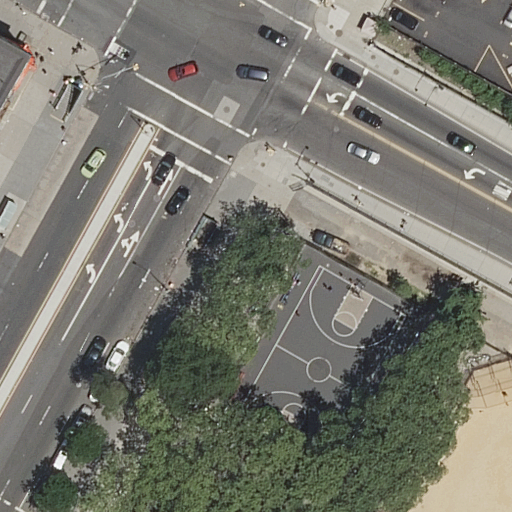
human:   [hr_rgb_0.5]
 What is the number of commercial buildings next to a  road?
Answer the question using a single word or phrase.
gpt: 0

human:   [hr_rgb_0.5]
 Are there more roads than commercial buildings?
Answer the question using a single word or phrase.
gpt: yes

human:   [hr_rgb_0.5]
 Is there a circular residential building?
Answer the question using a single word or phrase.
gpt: no

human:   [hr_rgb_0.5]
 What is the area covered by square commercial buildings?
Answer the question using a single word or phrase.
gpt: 0m2

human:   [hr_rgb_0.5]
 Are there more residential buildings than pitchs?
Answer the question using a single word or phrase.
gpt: no

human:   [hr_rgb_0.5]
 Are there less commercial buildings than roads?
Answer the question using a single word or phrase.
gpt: yes

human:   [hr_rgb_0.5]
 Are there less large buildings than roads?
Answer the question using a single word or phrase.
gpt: yes

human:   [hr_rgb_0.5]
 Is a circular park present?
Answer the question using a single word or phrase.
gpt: no

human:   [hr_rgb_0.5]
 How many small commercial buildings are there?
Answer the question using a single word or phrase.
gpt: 0

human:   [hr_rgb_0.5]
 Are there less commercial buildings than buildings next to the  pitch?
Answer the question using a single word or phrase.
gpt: yes

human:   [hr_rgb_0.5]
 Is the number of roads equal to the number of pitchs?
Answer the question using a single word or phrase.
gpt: no

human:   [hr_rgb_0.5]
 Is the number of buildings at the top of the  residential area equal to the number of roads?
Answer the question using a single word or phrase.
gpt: no

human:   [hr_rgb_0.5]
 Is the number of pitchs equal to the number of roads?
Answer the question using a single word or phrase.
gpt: no

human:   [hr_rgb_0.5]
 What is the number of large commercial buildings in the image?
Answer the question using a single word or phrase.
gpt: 0

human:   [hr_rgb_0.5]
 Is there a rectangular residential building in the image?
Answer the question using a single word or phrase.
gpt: yes

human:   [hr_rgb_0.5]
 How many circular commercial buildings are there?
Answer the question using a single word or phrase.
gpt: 0

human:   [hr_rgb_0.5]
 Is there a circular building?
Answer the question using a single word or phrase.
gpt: no

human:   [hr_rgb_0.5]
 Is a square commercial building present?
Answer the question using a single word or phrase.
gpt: no

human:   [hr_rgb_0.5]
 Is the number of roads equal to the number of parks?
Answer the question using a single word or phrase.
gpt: no

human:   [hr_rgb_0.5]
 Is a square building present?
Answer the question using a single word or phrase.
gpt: no

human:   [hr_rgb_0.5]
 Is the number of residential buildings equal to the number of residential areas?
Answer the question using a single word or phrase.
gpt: yes

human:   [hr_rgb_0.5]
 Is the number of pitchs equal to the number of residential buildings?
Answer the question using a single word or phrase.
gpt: yes

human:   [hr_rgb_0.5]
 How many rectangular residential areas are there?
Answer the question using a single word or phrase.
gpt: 1

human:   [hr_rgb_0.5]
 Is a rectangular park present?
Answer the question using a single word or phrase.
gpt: yes

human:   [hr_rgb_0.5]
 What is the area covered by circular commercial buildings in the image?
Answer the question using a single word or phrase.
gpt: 0m2

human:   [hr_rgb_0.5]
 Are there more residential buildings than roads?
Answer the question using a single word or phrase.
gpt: no

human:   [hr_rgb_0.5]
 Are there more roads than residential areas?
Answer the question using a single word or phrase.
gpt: yes

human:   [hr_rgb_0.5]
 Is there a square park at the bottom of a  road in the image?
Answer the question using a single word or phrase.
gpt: no

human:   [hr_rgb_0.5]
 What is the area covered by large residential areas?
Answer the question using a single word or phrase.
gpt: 10264m2

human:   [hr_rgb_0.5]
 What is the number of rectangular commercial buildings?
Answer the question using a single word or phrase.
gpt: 0

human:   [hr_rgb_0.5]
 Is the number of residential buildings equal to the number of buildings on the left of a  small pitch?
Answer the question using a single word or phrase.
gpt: no

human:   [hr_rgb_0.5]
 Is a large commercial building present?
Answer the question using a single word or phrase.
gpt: no

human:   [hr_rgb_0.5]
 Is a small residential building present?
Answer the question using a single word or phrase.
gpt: yes

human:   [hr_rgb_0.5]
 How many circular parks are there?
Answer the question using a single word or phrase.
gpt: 0

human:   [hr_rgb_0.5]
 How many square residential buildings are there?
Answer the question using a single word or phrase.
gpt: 0

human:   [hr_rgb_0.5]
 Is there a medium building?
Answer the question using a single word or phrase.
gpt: no

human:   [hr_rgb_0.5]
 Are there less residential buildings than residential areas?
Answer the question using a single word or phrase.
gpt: no